Interaction volume radius: 5 \u00c5
Interaction volume height: 20 \u00c5
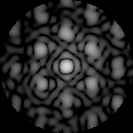
Disorder parameter: 0.4642